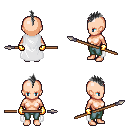
a pixel art fantasy rpg character, female body template, human, light skin, white cape, teal pants, gray mohawk hairstyle, gold gloves, spear, four views (front, back, left, right), 2x2 character sprite sheet, small pixel art, hard edges, no anti-aliasing